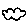
Label: cloud